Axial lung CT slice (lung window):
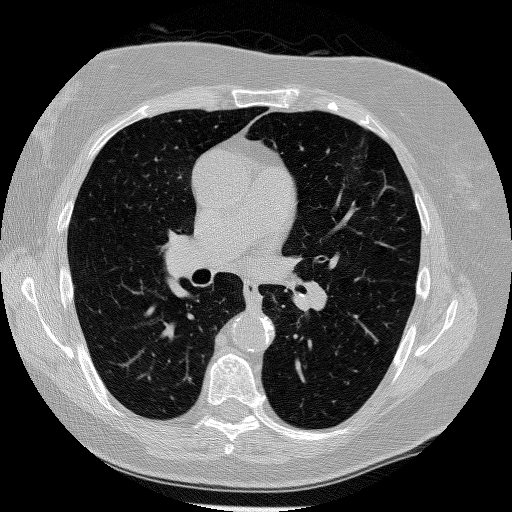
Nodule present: no